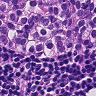
Metastatic tissue present: yes